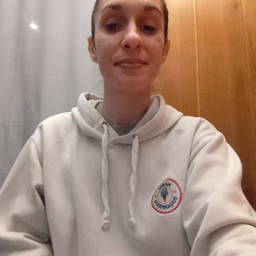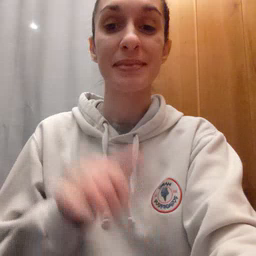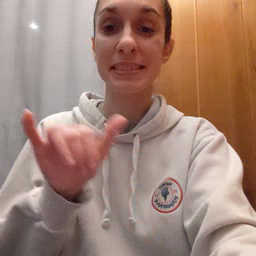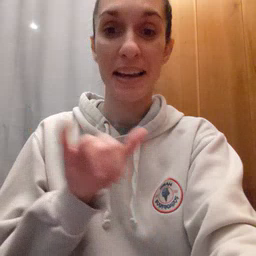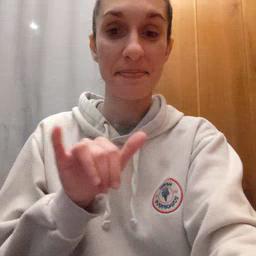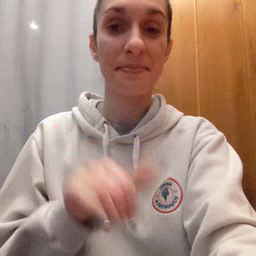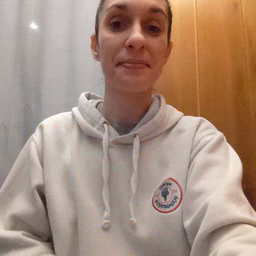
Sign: same